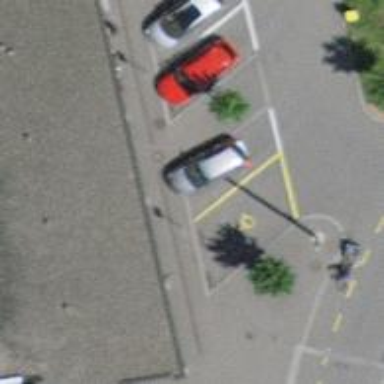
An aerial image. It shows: Parking area with asphalt surface. It is street-side parking with diagonal orientation.